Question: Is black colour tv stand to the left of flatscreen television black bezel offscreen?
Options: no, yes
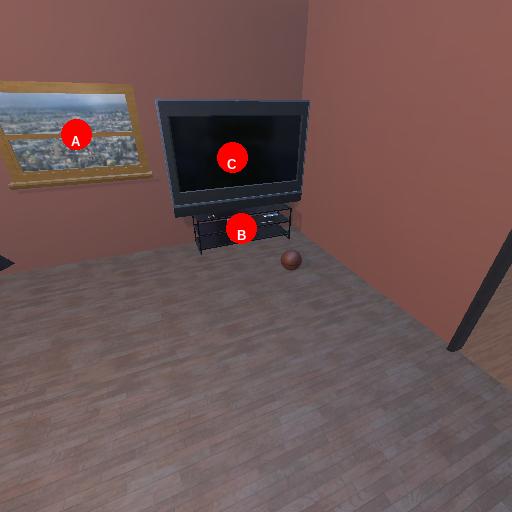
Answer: no